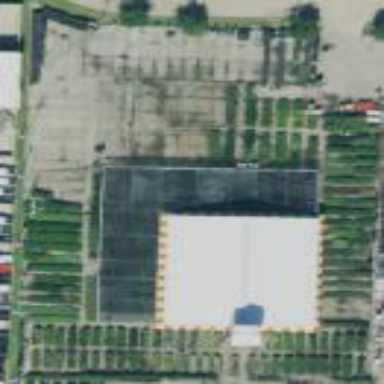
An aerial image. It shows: Plant nursery.